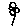
Label: flower